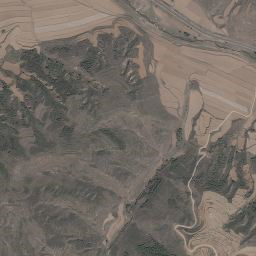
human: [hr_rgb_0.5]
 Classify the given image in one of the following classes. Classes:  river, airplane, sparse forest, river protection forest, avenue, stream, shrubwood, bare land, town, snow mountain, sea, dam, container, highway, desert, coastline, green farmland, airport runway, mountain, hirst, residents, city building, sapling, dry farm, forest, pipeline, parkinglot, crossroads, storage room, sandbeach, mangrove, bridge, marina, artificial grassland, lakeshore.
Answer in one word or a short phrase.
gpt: mountain